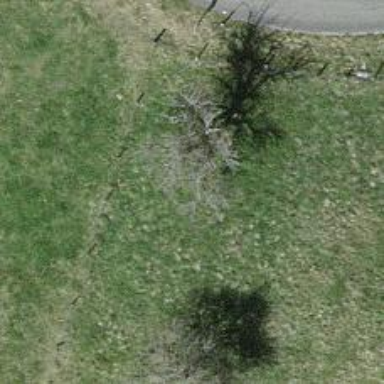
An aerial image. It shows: Beautiful tree in nature.